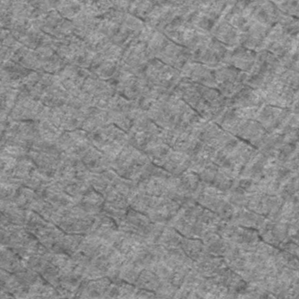
Label: frost